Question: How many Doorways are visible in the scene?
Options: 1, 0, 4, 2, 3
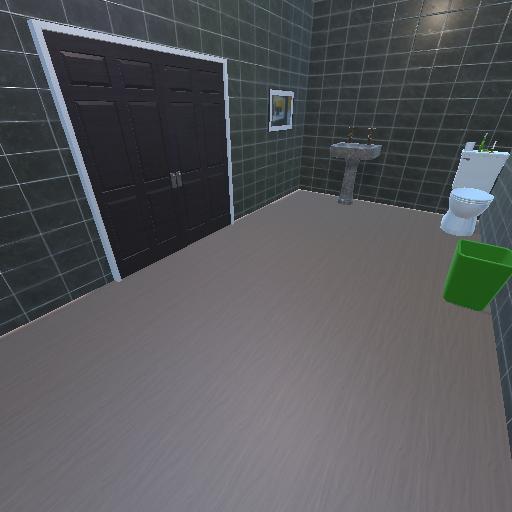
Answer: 1